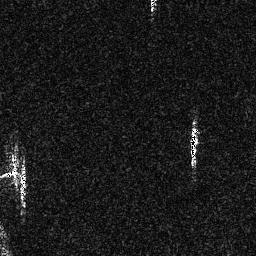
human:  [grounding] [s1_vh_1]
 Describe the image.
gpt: In the satellite image, there is  <ref>1 small ship </ref> <box>[[6, 62, 10, 80, 0]]</box> located at bottom left,  <ref>1 small ship </ref> <box>[[73, 48, 77, 65, 0]]</box> located at right.